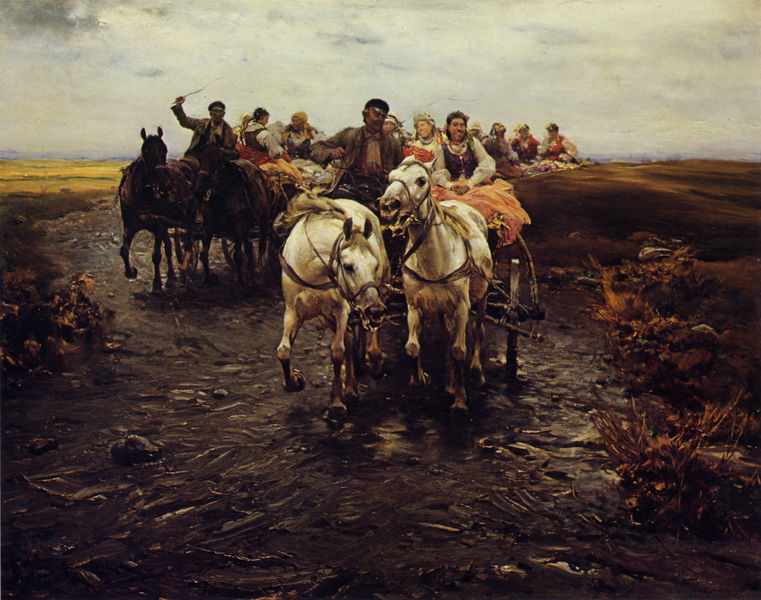
Titel: Polnische Hochzeit
Künstler: Alfred von Wierusz-Kowalski
Institution: (Privatbesitz)
Schlagwörter: blau, dunkel, gemälde, himmel, mann, meer, schatten, wasser, wolken, fluss, frauen, gelb, grün, landschaft, menschen, ocker, braun, frau, grau, hell, kleid, licht, männer, orange, schwarz, straße, szene, weiss, gras, rot, tiere, weg, wiese, fest, gesellschaft, malerei, kappe, messer, stein, öl, bach, ebene, erde, feld, gräser, horizont, nass, natur, busch, büsche, kirche, boden, land, familie, pflanzen, rosa, bauern, karren, pferd, pferde, reiter, zaumzeug, zügel, zug, kutsche, wagen, flucht, watt, geschirr, kutscher, peitsche, schlamm, schimmel, lustig, sonntag, tracht, rosse, messe, halfter, hochzeit, rösser, auszug, gespann, treck, gaul, festzug, roß, geleit, fahrt, fuhrwerk, paare, ausfahrt, zweispänner, ungarn, ungarisch, ausfuhr, gaule, mazsch